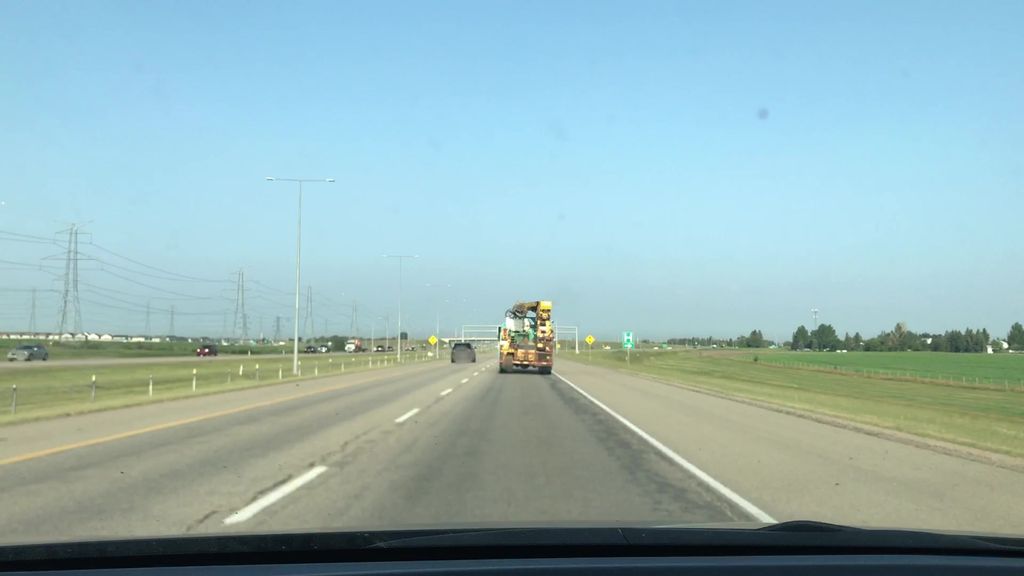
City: edmonton